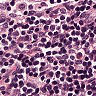
Metastatic tissue present: no